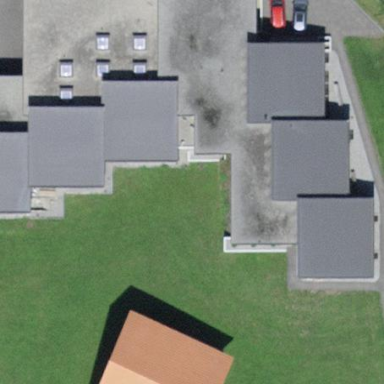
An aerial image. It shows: School building.